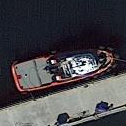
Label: civil